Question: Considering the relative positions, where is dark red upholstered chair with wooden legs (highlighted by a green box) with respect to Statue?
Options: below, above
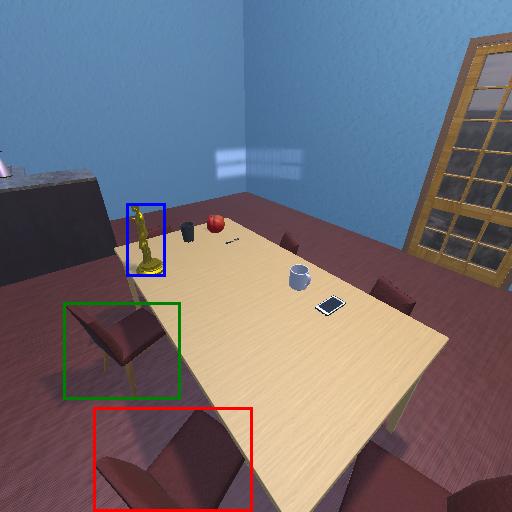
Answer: below